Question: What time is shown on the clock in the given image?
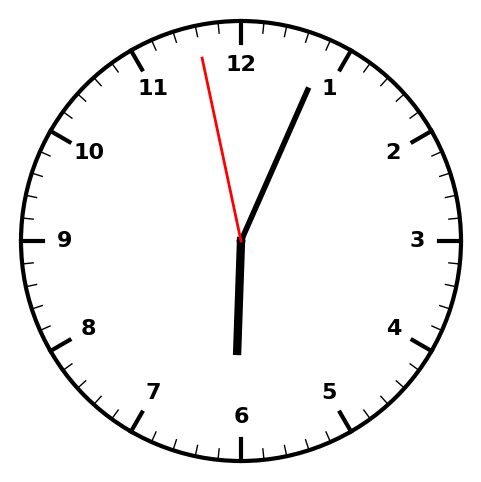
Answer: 06:03:58